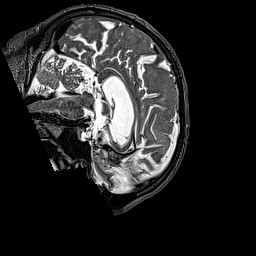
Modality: T2w
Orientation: sagittal
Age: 58
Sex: male
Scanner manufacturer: siemens
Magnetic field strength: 3 T
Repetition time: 3.2 s
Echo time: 0.567 s